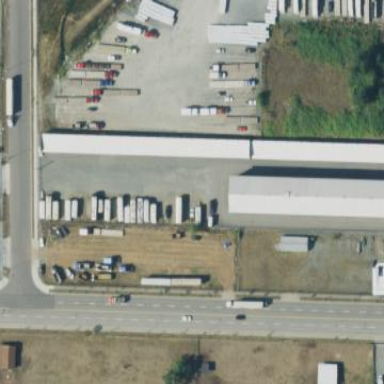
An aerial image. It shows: Self-storage facility in commercial area.